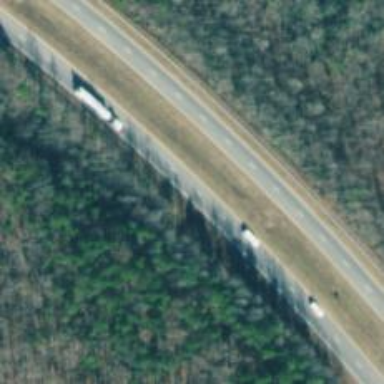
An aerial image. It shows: Trunk highway.